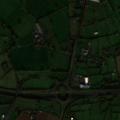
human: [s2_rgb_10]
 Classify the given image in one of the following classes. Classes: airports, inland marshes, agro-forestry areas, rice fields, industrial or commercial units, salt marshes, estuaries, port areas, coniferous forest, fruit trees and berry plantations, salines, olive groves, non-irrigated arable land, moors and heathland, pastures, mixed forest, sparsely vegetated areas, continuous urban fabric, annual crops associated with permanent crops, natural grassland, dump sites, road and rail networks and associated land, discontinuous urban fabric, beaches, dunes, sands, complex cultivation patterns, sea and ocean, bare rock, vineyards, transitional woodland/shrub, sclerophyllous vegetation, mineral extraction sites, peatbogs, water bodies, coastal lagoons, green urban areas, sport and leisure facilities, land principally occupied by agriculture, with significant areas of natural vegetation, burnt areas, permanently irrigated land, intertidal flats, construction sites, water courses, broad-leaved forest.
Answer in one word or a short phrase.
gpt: discontinuous urban fabric, road and rail networks and associated land, sport and leisure facilities, pastures